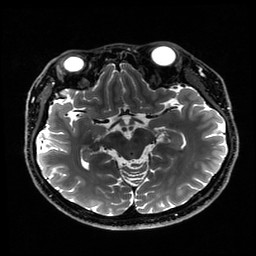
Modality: T2w
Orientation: sagittal